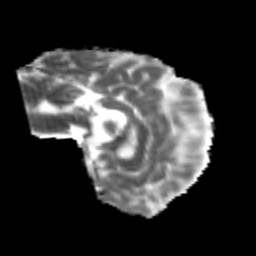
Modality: MD
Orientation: sagittal
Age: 20
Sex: male
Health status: healthy
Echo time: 0.074 s